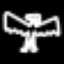
Label: angel